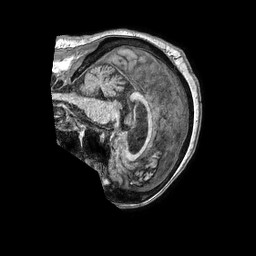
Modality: T1w
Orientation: sagittal
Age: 74
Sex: female
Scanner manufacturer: philips
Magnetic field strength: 1.5 T
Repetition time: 0.007624 s
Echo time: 0.003507 s